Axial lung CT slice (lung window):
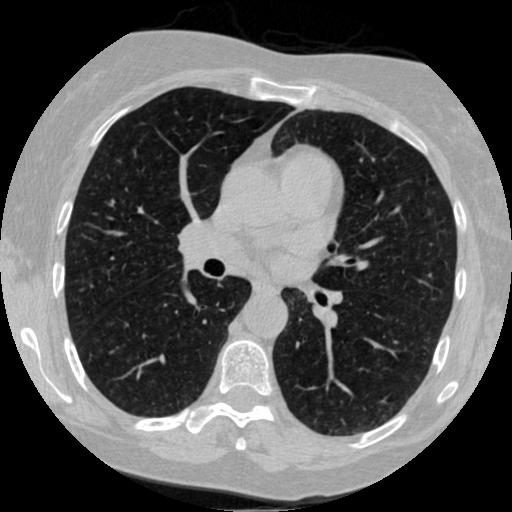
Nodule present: no